Fundus camera: zeiss
Shooting center: fovea
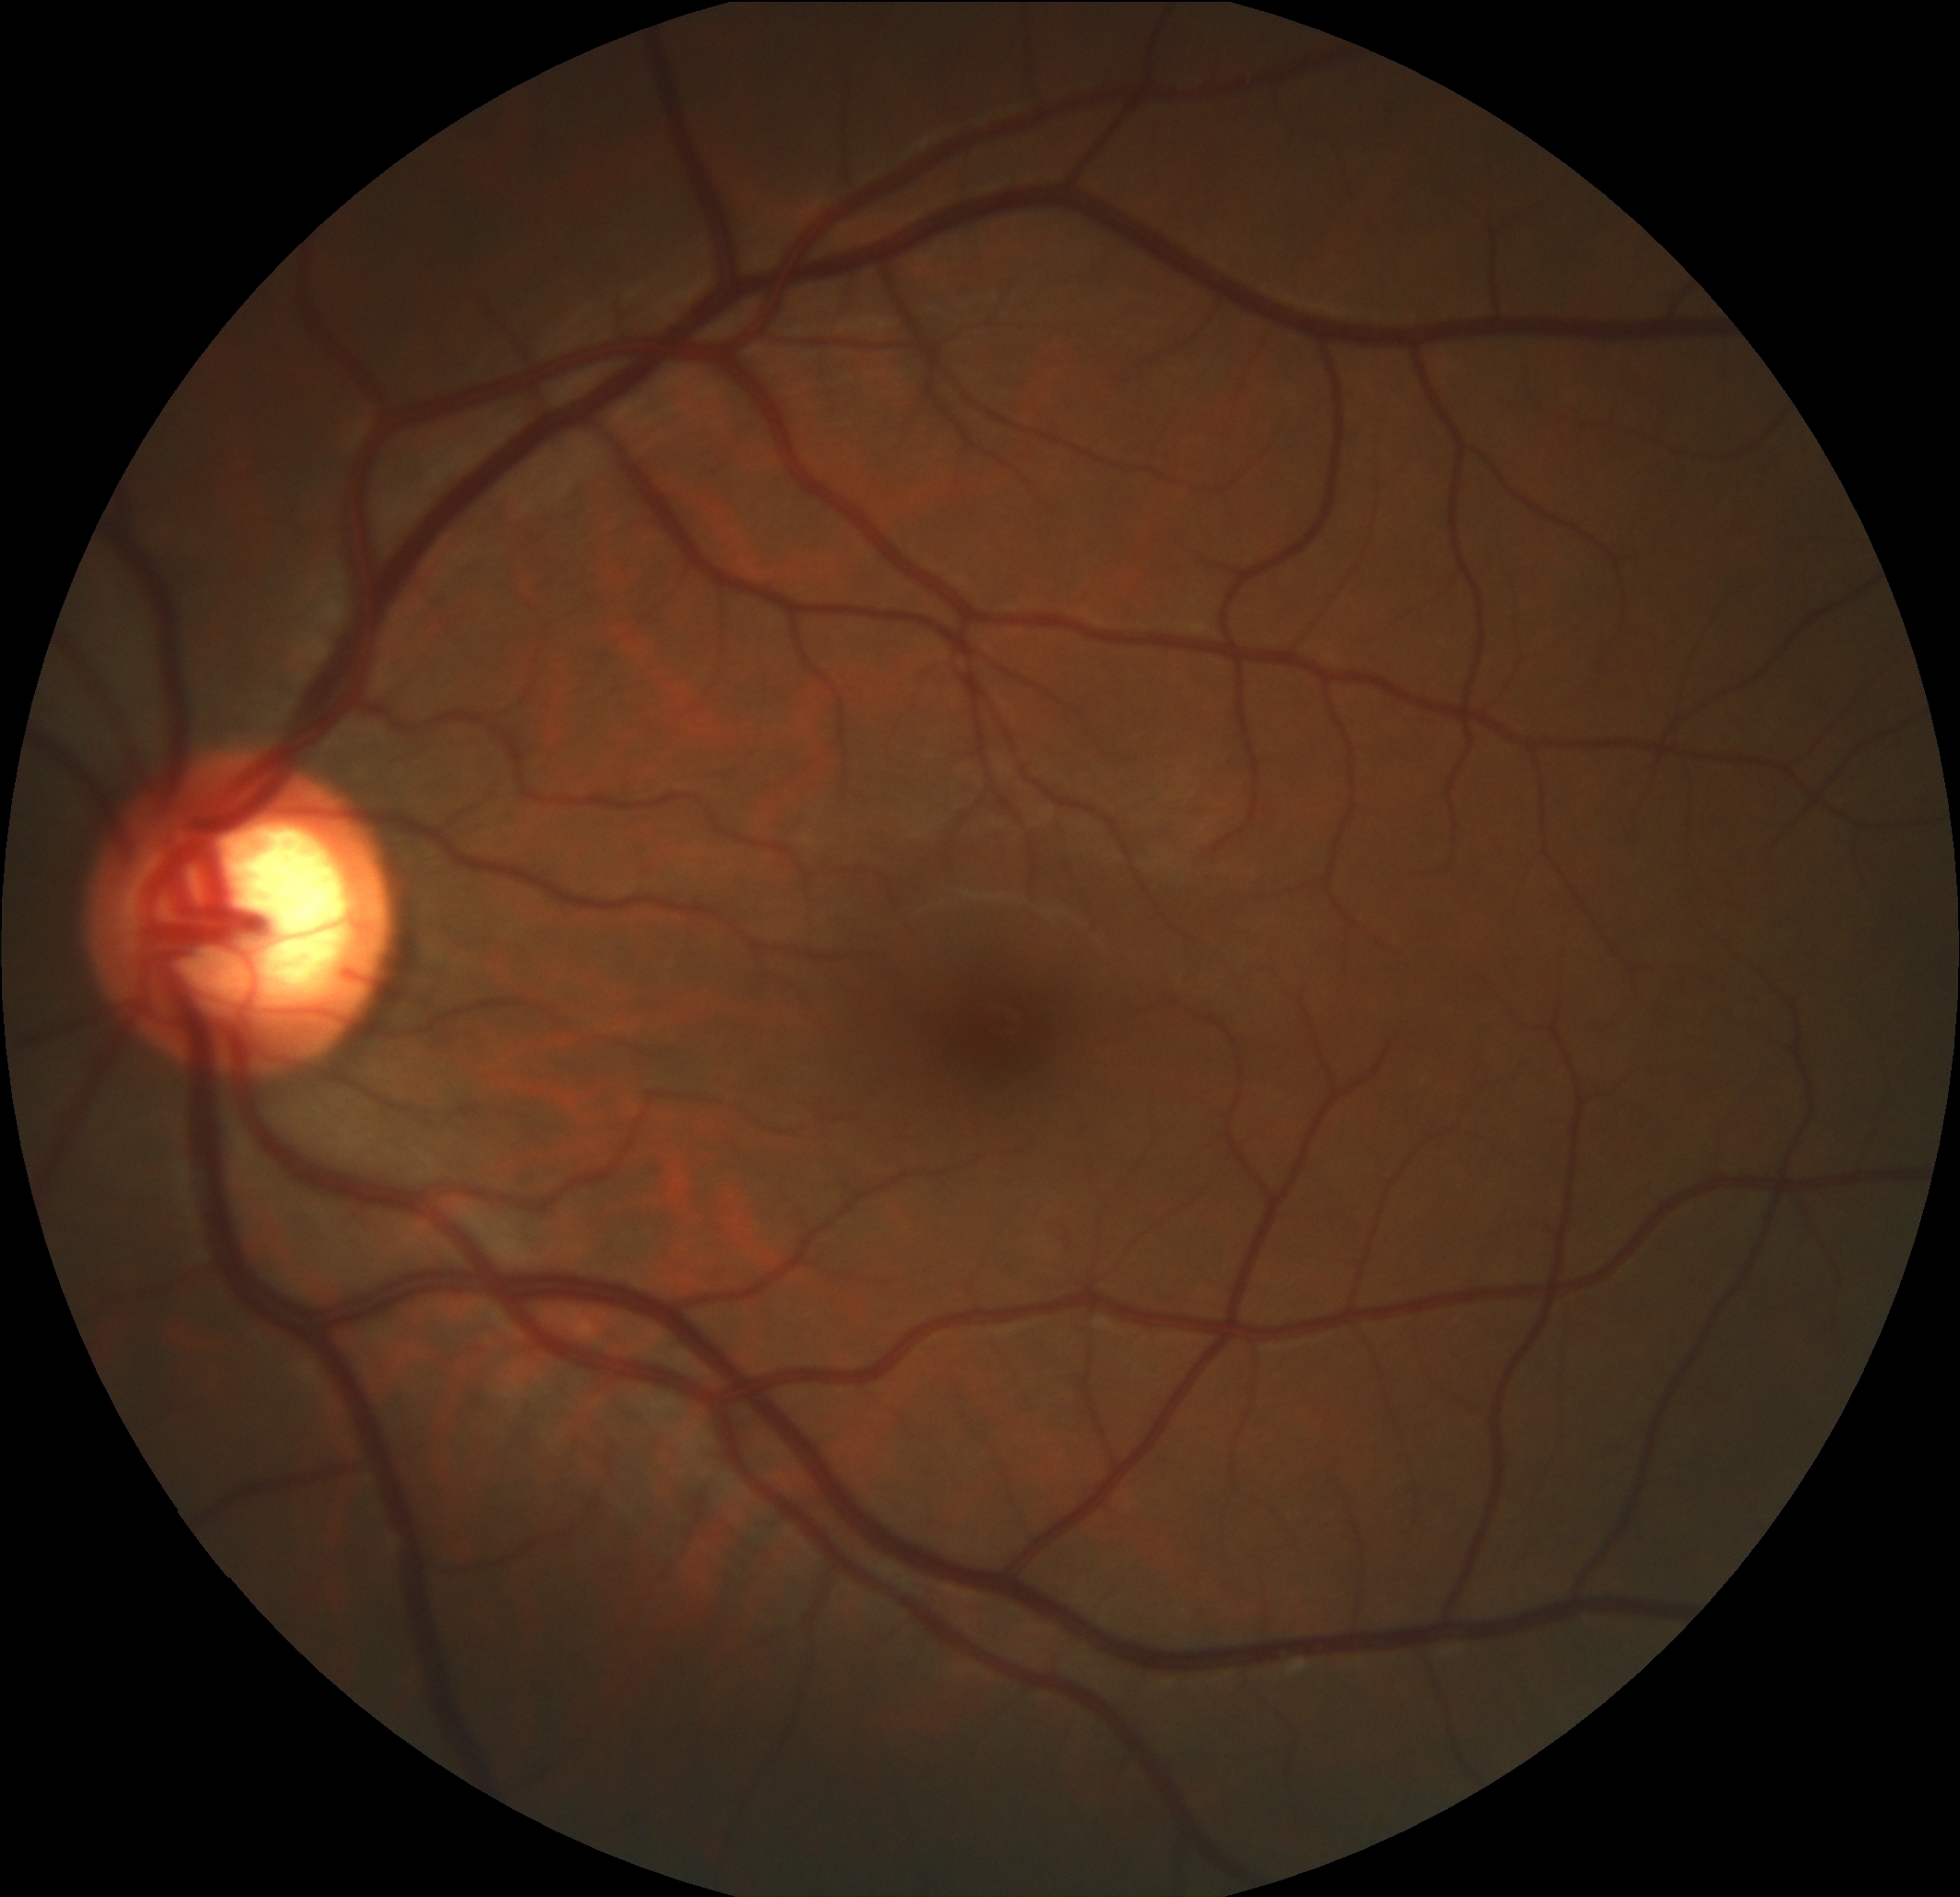
Pathologic myopia: no
Patchy retinal atrophy: absent
Retinal detachment: absent